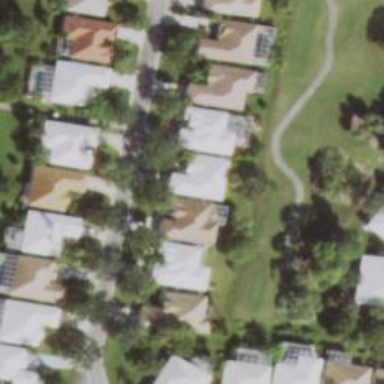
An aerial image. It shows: Service road designated as golf cart path.